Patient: sex F, age 56
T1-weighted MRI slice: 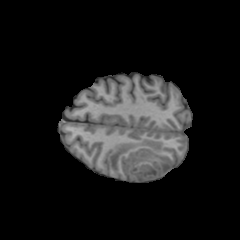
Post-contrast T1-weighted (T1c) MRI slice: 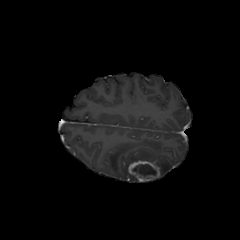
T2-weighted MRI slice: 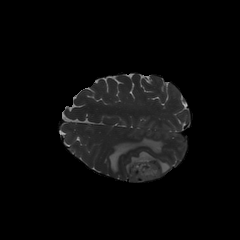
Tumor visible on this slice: yes
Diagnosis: Glioblastoma, IDH-wildtype
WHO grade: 4